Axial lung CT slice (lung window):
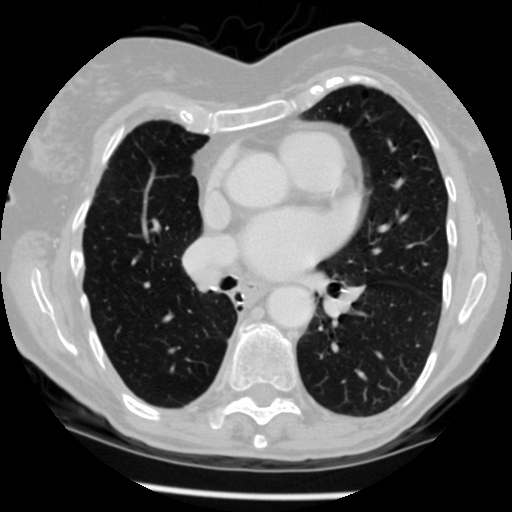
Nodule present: no